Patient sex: M
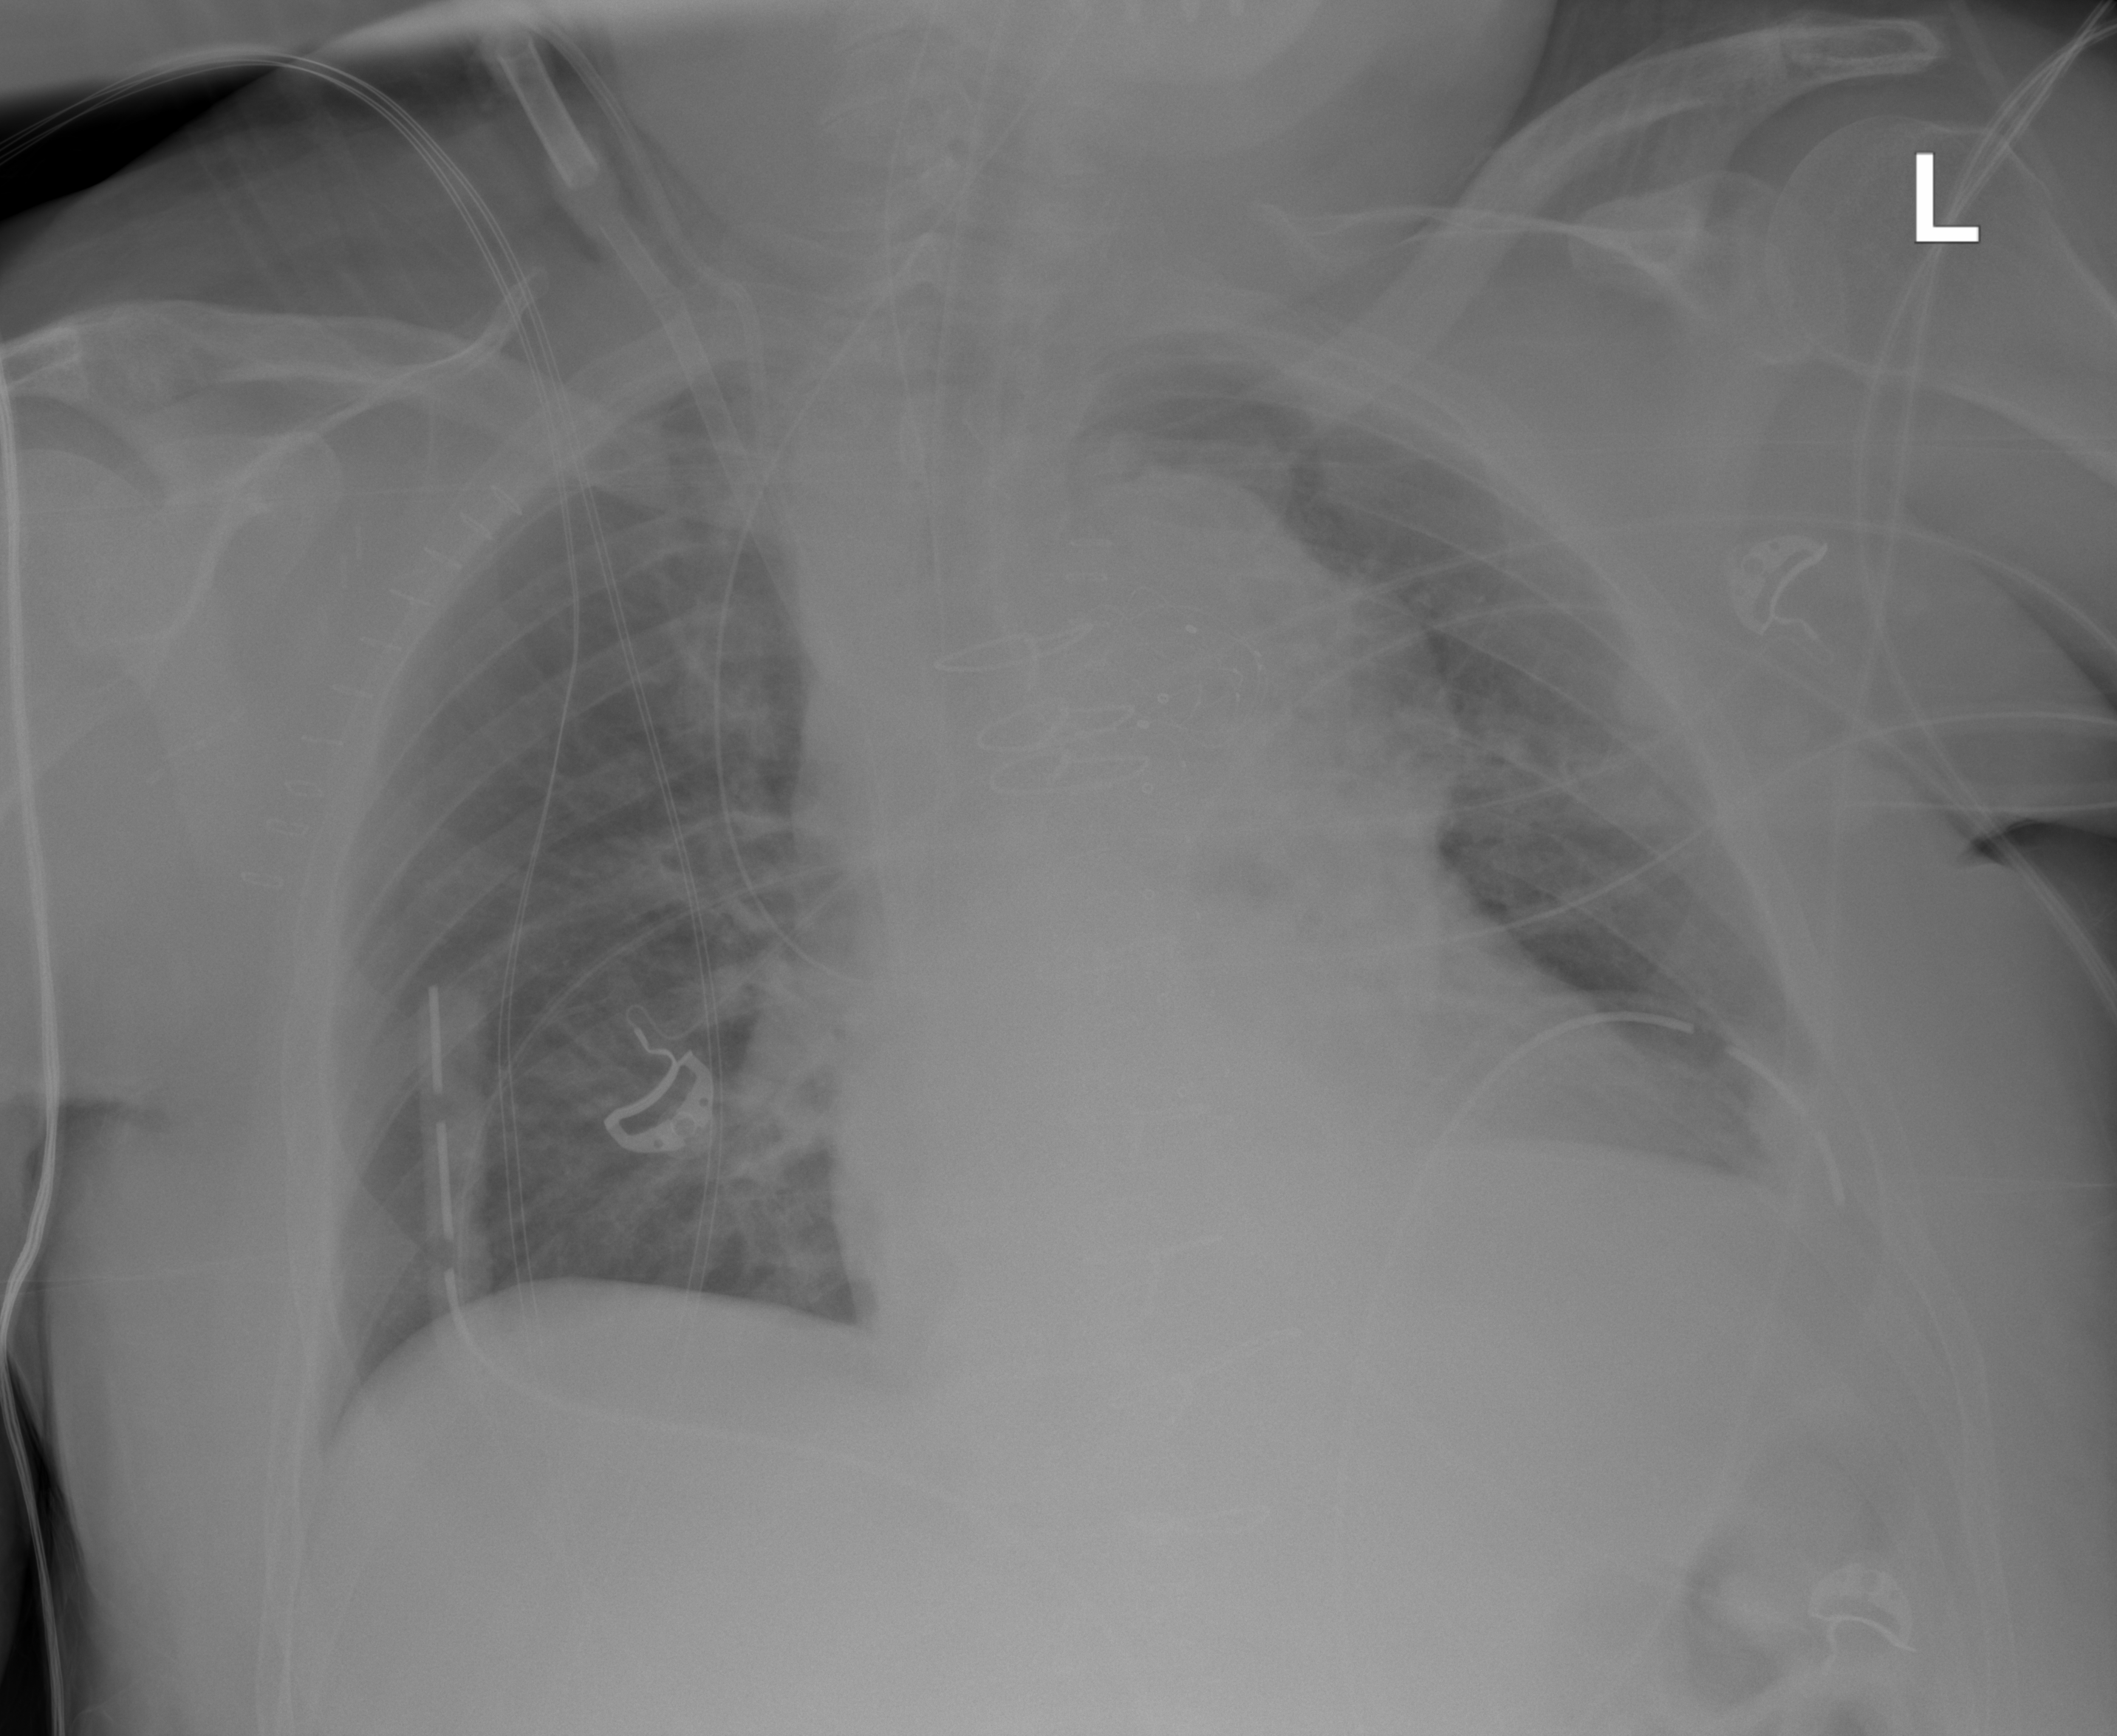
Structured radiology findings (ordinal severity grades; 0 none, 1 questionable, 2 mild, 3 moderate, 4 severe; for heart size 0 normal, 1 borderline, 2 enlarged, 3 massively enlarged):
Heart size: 3
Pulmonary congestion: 2
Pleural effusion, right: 2
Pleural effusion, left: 1
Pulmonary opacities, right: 0
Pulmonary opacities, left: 0
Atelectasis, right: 3
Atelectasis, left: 2